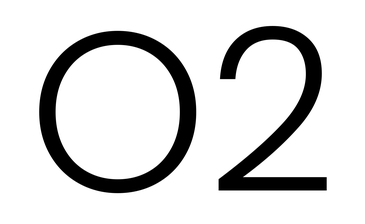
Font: Poppins-Light